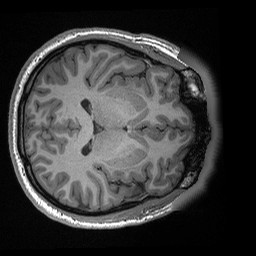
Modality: T1w
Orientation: axial
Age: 23
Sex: male